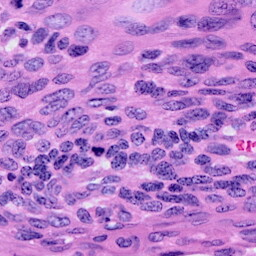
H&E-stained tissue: Cervix